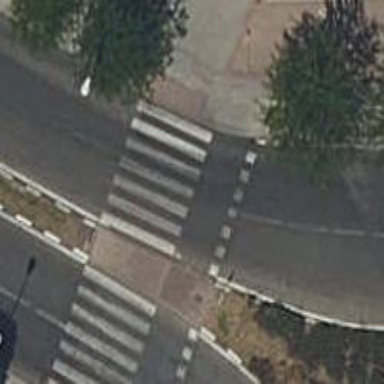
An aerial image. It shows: Crossing with traffic signals.